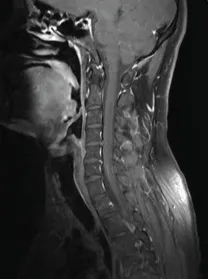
With slight Gd enhancement.
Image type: radiology (mri)